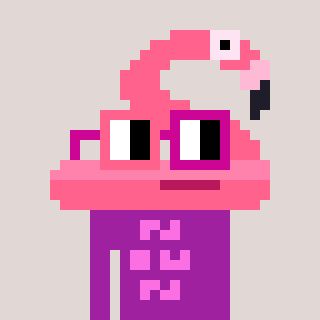
a pixel art character with square pink and red glasses, a flamingo-shaped head and a magenta-colored body on a warm background